Aerial crown-view tile of a tropical tree (Barro Colorado Island, Panama), acquired 20250818:
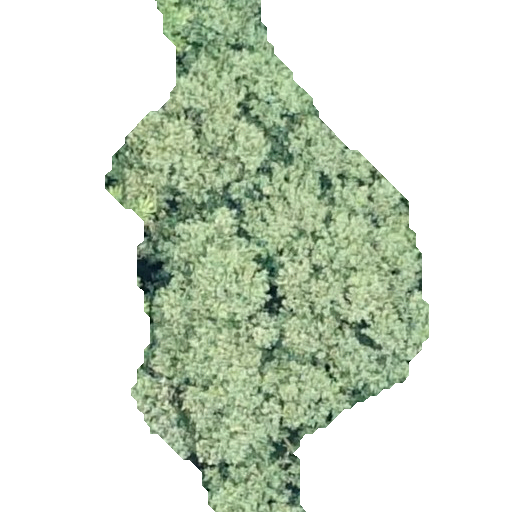
Species: Hieronyma alchorneoides
GBIF accepted scientific name: Hieronyma alchorneoides
Crown area: 158.834 m²